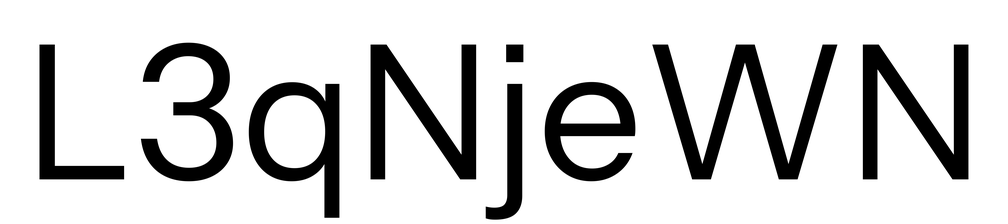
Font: InstrumentSans_Regular